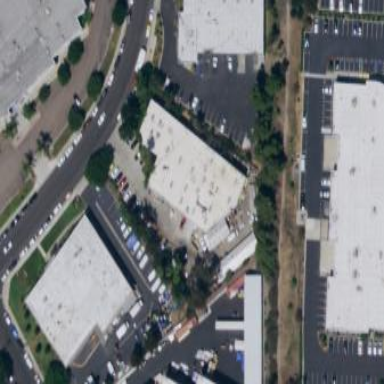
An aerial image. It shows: Industrial building.